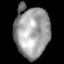
Tissue: lung
Cell type: Epithelial cells
Senescence score: 0.2179
Nuclear area (px): 1775
Mean DAPI intensity: 156.295